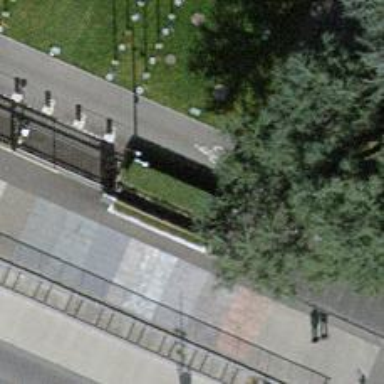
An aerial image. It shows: Full-height turnstile barrier.